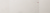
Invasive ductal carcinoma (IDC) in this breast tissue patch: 0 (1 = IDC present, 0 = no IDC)